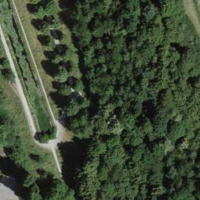
EUNIS habitat code: 55
Species observed at this site:
Fagus sylvatica
Fraxinus excelsior
Locustella naevia
Curruca cantillans